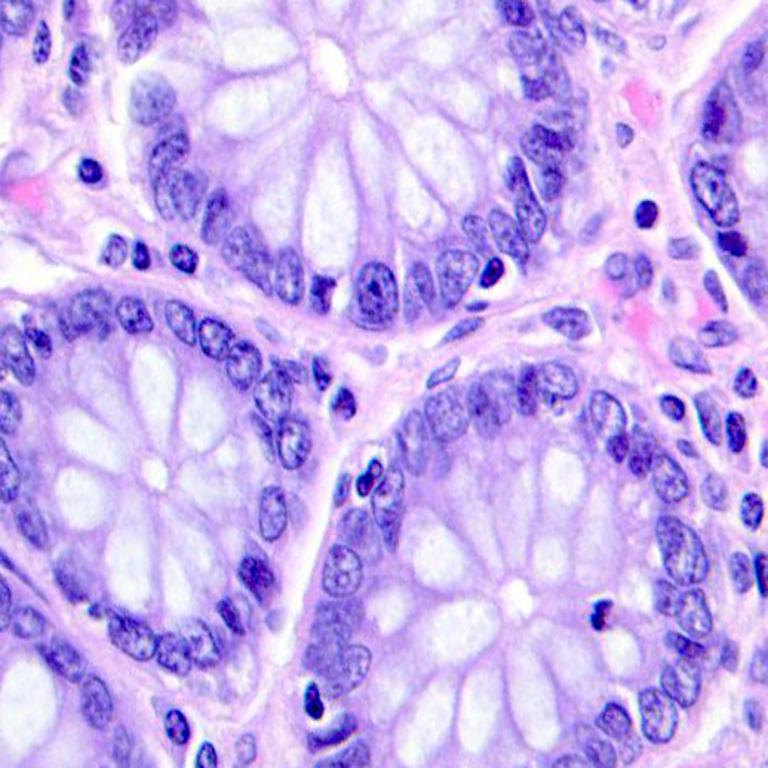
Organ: colon
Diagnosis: benign